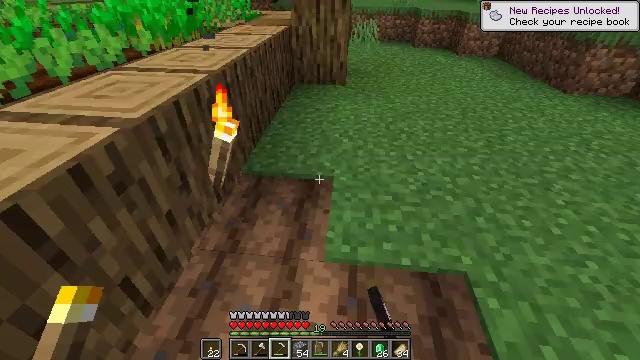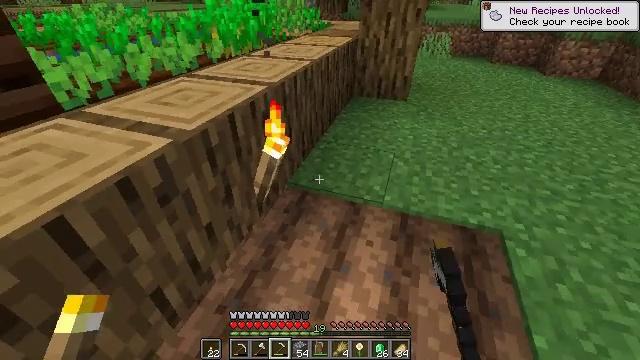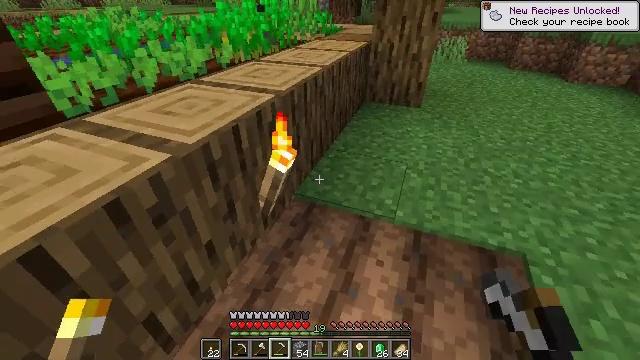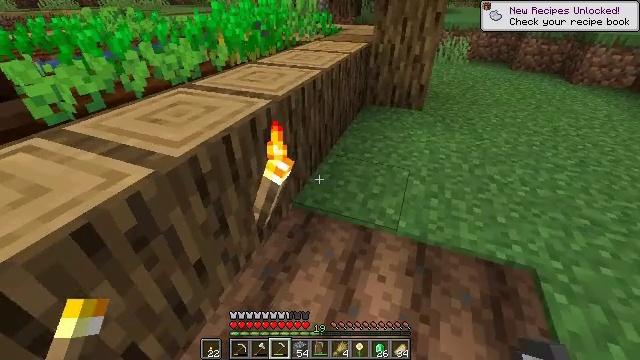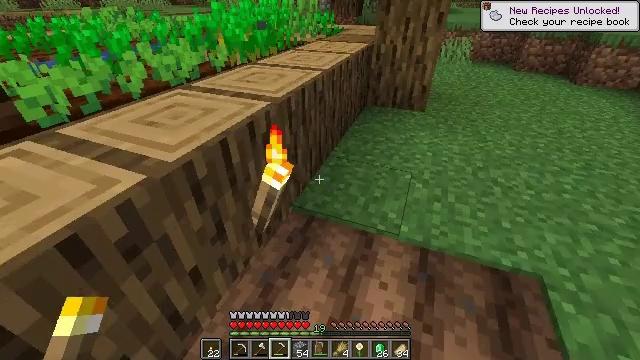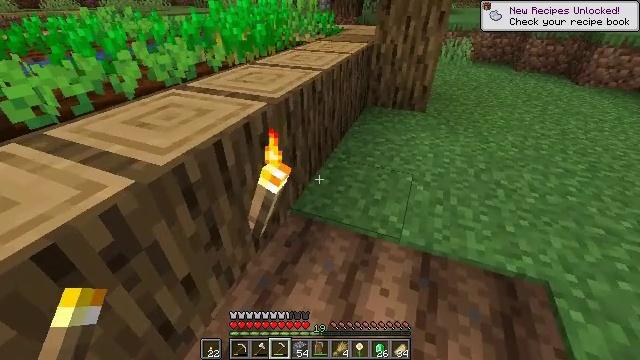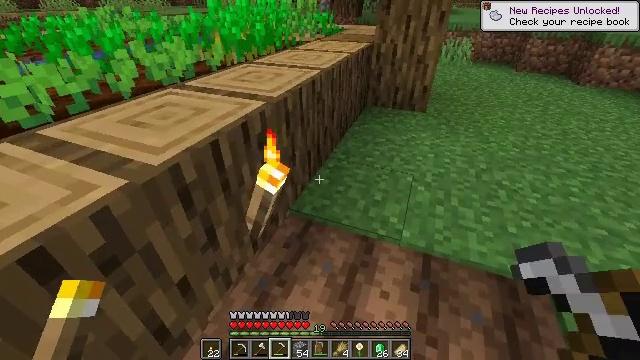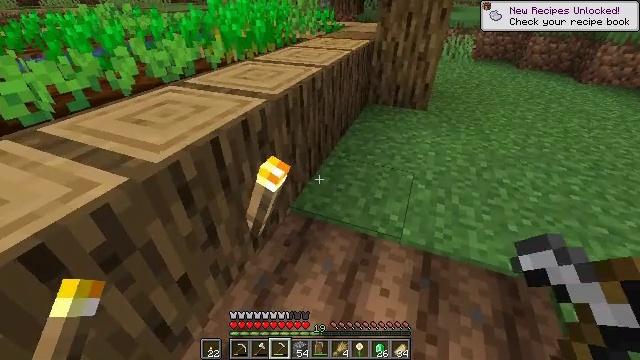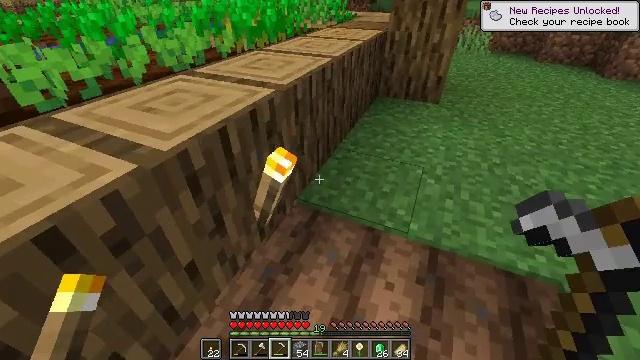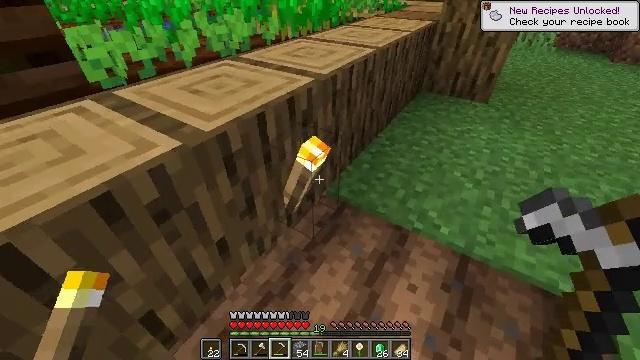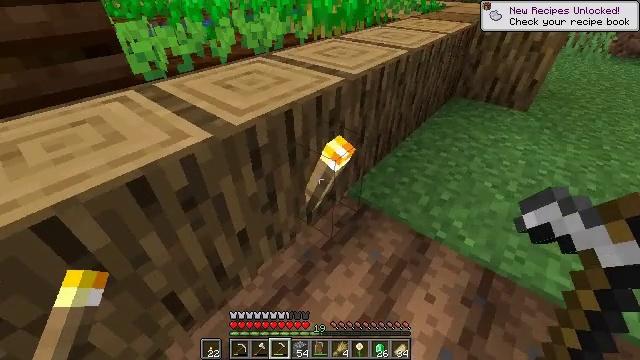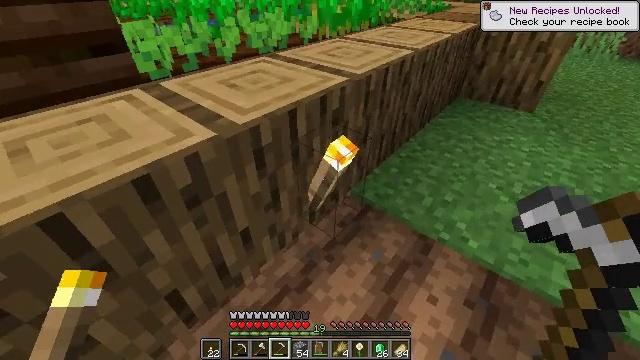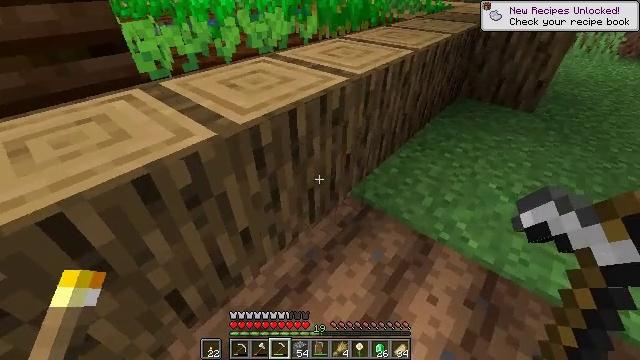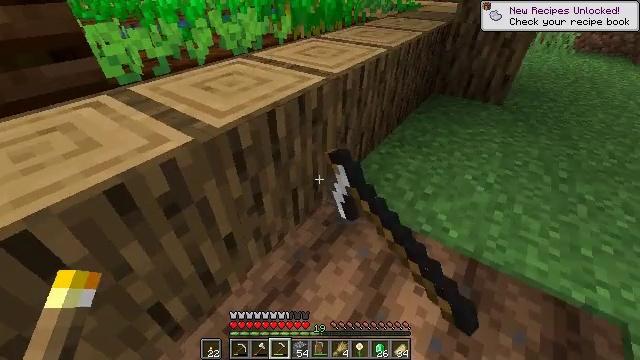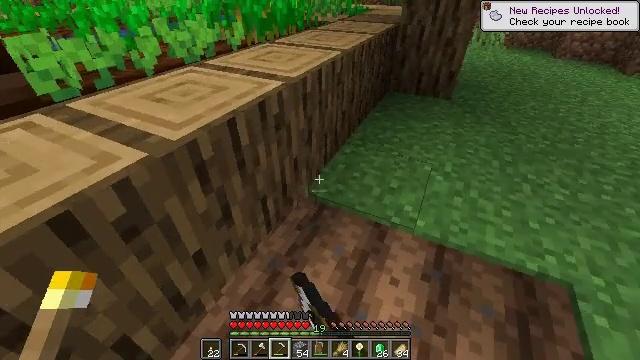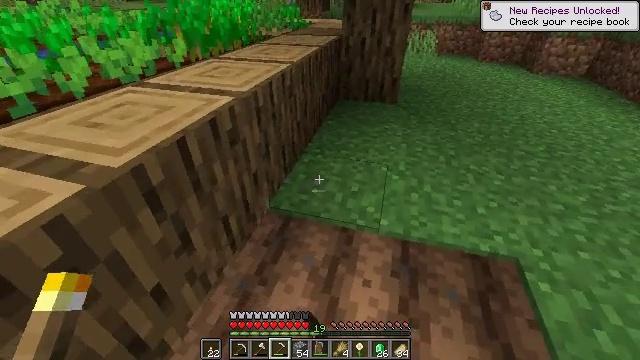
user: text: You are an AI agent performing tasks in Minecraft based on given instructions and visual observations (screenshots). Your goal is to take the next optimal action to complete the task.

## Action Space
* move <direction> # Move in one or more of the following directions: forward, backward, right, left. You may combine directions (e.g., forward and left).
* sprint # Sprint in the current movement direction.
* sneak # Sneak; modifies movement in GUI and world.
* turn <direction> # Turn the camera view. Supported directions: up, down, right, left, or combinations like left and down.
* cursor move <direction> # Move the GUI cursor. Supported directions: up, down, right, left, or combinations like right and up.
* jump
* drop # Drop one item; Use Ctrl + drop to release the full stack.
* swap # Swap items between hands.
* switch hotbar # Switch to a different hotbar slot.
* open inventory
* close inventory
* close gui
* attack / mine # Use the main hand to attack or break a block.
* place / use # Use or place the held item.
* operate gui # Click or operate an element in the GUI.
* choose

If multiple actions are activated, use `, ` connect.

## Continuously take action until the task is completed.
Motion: motion action
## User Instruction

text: Destroy the wall torch to gather it.
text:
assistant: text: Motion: move forward, turn left and up
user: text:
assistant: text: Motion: move forward, turn left
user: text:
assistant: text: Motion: no_op
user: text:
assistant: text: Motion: no_op
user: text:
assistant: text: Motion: no_op
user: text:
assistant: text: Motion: no_op
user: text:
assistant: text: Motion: no_op
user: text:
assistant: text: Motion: turn left and down
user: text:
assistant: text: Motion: turn left and down
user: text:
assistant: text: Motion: turn left
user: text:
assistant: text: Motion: no_op
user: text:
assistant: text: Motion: attack / mine
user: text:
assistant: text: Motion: turn right, attack / mine
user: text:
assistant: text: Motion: turn right
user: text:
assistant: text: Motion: turn right and up
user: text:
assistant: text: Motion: move forward, turn right
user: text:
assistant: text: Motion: no_op